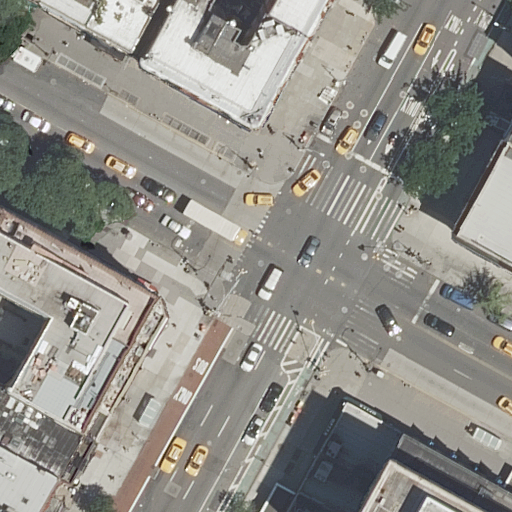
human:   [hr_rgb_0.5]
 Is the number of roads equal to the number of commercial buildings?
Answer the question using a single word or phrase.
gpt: no

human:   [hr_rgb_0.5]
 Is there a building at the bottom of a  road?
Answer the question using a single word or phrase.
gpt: yes

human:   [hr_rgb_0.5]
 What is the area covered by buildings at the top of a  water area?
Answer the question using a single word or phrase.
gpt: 0m2

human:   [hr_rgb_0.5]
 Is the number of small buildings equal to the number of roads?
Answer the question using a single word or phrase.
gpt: no

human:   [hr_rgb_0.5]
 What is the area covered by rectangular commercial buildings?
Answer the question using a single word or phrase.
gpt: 0m2

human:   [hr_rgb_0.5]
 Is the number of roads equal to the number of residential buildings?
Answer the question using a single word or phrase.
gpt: no

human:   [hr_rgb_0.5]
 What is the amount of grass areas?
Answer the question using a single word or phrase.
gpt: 0

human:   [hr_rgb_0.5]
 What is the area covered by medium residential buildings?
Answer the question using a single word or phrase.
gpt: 779m2

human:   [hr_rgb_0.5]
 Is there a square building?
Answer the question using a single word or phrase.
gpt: no

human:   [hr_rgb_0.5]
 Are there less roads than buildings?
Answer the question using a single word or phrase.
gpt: yes

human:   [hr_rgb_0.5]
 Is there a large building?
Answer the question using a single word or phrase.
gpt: yes

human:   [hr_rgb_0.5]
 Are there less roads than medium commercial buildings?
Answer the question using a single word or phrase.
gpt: no

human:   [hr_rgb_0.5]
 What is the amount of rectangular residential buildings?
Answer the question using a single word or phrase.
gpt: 10

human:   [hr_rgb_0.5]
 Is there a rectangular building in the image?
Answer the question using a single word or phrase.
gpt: yes

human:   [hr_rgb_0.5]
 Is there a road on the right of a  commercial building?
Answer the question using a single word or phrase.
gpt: no

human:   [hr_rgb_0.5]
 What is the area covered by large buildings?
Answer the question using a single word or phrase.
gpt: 2439m2

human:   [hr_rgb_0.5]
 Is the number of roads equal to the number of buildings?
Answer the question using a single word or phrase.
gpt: no

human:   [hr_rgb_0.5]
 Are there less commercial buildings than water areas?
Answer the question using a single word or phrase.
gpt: no

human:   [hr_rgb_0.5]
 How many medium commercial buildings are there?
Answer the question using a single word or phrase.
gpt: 0

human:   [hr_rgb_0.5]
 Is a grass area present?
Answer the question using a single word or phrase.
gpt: no

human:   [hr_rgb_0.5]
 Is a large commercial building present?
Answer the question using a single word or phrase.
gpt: no

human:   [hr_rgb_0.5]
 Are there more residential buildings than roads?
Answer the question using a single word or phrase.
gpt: yes

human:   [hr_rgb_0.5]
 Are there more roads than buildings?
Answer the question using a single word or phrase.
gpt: no

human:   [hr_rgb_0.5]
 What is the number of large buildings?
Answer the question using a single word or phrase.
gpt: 2

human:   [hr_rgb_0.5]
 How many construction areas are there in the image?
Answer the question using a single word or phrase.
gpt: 0

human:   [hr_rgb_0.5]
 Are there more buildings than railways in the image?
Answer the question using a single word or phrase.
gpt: yes

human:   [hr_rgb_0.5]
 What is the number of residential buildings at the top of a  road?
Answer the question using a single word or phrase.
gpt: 7

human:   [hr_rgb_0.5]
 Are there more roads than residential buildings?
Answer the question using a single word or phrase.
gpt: no

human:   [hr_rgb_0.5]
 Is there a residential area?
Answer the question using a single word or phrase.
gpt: no

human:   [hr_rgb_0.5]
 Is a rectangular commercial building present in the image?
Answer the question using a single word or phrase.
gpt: no

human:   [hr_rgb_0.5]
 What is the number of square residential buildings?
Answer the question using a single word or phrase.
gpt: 0

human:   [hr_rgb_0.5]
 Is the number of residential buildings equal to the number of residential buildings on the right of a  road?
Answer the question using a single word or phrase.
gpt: no

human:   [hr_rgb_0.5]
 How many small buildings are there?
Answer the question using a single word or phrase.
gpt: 8

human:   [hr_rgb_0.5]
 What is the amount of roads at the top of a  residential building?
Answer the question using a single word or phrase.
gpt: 6

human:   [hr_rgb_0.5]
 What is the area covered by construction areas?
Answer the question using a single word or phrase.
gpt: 0m2

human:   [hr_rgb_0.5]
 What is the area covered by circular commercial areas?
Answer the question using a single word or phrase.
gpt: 0m2